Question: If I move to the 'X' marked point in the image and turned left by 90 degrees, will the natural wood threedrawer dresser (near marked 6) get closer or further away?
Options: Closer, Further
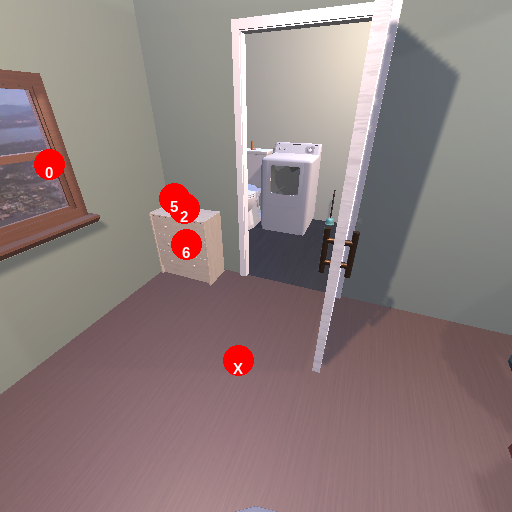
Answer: Closer